Question: I have a Graph with numbers of entries in it.It loads the data by using the 'For' loop from plist..means one by one..now I want in such a way that if data read from that is 'greater than 6' then should take 'substringToIndex:2' else 'substringToIndex:6'
but problem is: Data is in plist and fetching it one by one..and i want if 'greater than 6' then it should be 'substringToIndex:2'for whole values not for the next values.but how can i reload data if it is more than 6 to make whole values of 'substringToIndex:2'
'''
- (void)drawRect:(CGRect)rect {
int l=0;
NSMutableArray *Array=[NSMutableArray arrayWithArray:[self readFromPlistForOneWeek]];
NSMutableArray *items = [[NSMutableArray alloc] init];
for (id object in [Array reverseObjectEnumerator]){
if ([object isKindOfClass:[NSDictionary class]])
{
NSDictionary *objDict = (NSDictionary *)object;
//problem part below
l++;
if(l>6){
str1=[str1 substringToIndex:2];
tempItemi.isPercentage=YES;
tempItemi.yValue=f;
tempItemi.width=10;
tempItemi.name=str1;
[items addObject: tempItemi];
} else{
str1 =[str1 substringToIndex:6];
tempItemi.isPercentage=YES;
tempItemi.yValue=f;
tempItemi.width=10;
tempItemi.name=str1;
[items addObject: tempItemi];
}
}
'''
This gives me output iike this

.
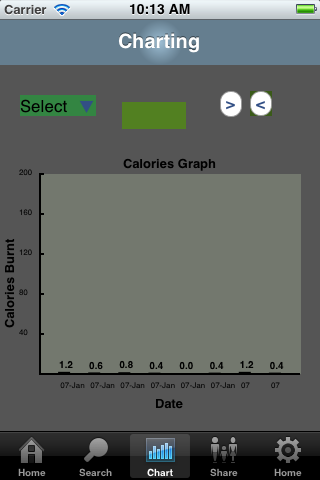
Answer: You dont have to use 'if (l>6)'. You can directly use,
'''
if ([Array count] > 6)
'''
The above code will not work since you are incrementing it in the loop and check it while incrementing. You need to check against the count of the array.